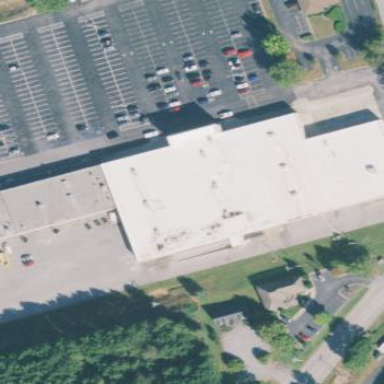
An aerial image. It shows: Building.